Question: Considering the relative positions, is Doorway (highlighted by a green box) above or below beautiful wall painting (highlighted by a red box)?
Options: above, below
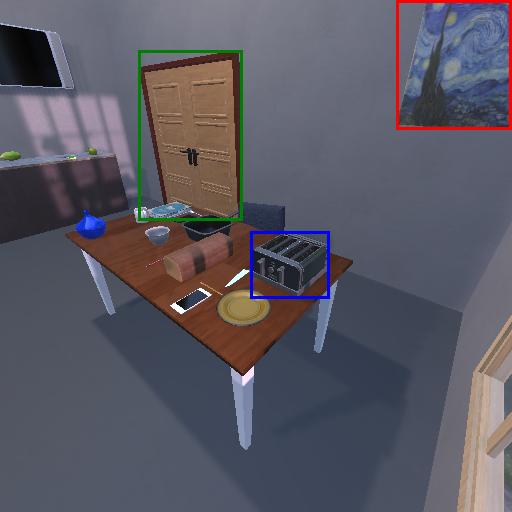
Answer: above